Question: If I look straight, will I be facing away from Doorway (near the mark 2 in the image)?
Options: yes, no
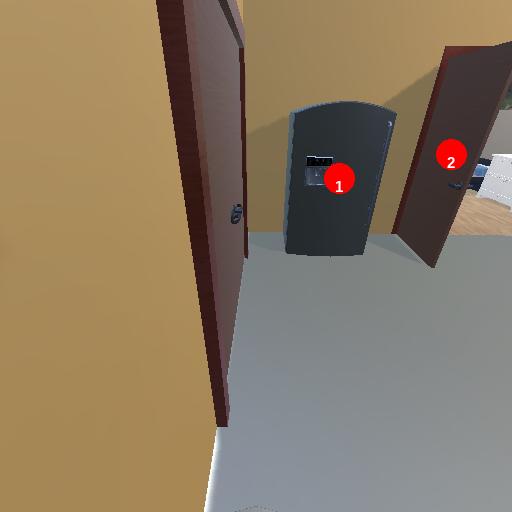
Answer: yes